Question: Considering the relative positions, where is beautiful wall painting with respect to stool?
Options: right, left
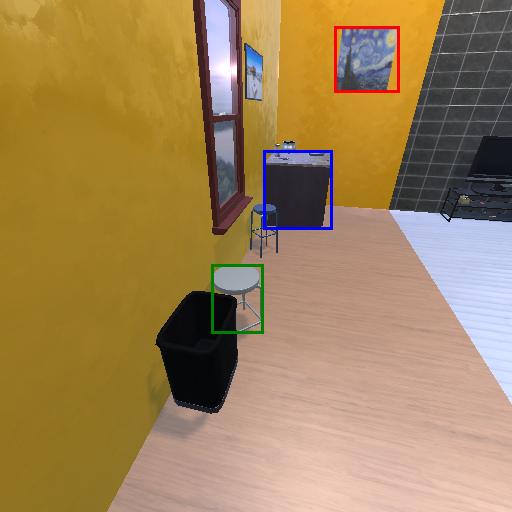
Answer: right